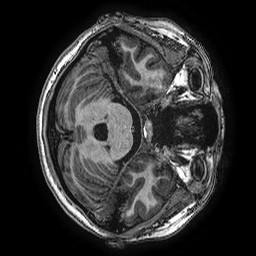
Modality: T1w
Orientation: axial
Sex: female
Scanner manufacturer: ge
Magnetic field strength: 3 T
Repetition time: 0.00766 s
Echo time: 0.003476 s